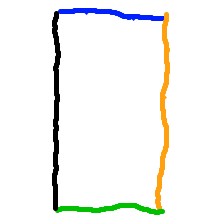
Shape: rectangle